Question: I have a chromakey shader works perfectly in Unity 2018.3. I need to add top,bottom,left,right properties to the shader and use these parameters to make unwanted portions of the texture transparent. Here is the image coming from texture;

All process needs to be done in shader since this is a webcamtexture and 'GetPixels()', 'SetPixels()' of 'mainTexture' in 'Update()' is very expensive.
Here is my shader code:
'''
shader "Custom/chroma"
'''
{
'''
Properties{
_MainTex("Base (RGB)", 2D) = "white" {}
_MaskCol("Mask Color", Color) = (1.0, 0.0, 0.0, 1.0)
_Sensitivity("Threshold Sensitivity", Range(0,1)) = 0.5
_Smooth("Smoothing", Range(0,1)) = 0.5
_Top("Top", Range(0,1)) = 0
_Bottom("Bottom", Range(0,1)) = 0
_Left("Left", Range(0,1)) = 0
_Right("Right", Range(0,1)) = 0
}
SubShader{
Tags { "Queue" = "Transparent" "IgnoreProjector" = "True" "RenderType" = "Transparent"}
LOD 100
Lighting Off
ZWrite Off
AlphaTest Off
Blend SrcAlpha OneMinusSrcAlpha
CGPROGRAM
#pragma surface surf Lambert alpha
struct Input {
float2 uv_MainTex;
float4 screenPos;
float3 worldPos;
};
sampler2D _MainTex;
float4 _MaskCol;
float _Sensitivity;
float _Smooth;
float _Top;
float _Bottom;
float _Left;
float _Right;
void surf(Input IN, inout SurfaceOutput o) {
half4 c = tex2D(_MainTex, IN.uv_MainTex);
float maskY = 0.2989 * _MaskCol.r + 0.5866 * _MaskCol.g + 0.1145 * _MaskCol.b;
float maskCr = 0.7132 * (_MaskCol.r - maskY);
float maskCb = 0.5647 * (_MaskCol.b - maskY);
float Y = 0.2989 * c.r + 0.5866 * c.g + 0.1145 * c.b;
float Cr = 0.7132 * (c.r - Y);
float Cb = 0.5647 * (c.b - Y);
float d = abs(length(abs(float2(Cr, Cb) - float2(maskCr, maskCb))));
float edge0 = _Sensitivity * (1 - _Smooth);
float alpha = smoothstep(edge0, _Sensitivity, d);
if (IN.uv_MainTex.x<_Left || IN.uv_MainTex.x>(1-_Right))
{
alpha = 0;
};
if (IN.uv_MainTex.y<_Bottom || IN.uv_MainTex.y>(1 - _Top))
{
alpha = 0;
};
o.Alpha = alpha * 1;
o.Emission = c.rgb * alpha;
}
ENDCG
}
FallBack "Unlit/Texture"
'''
}
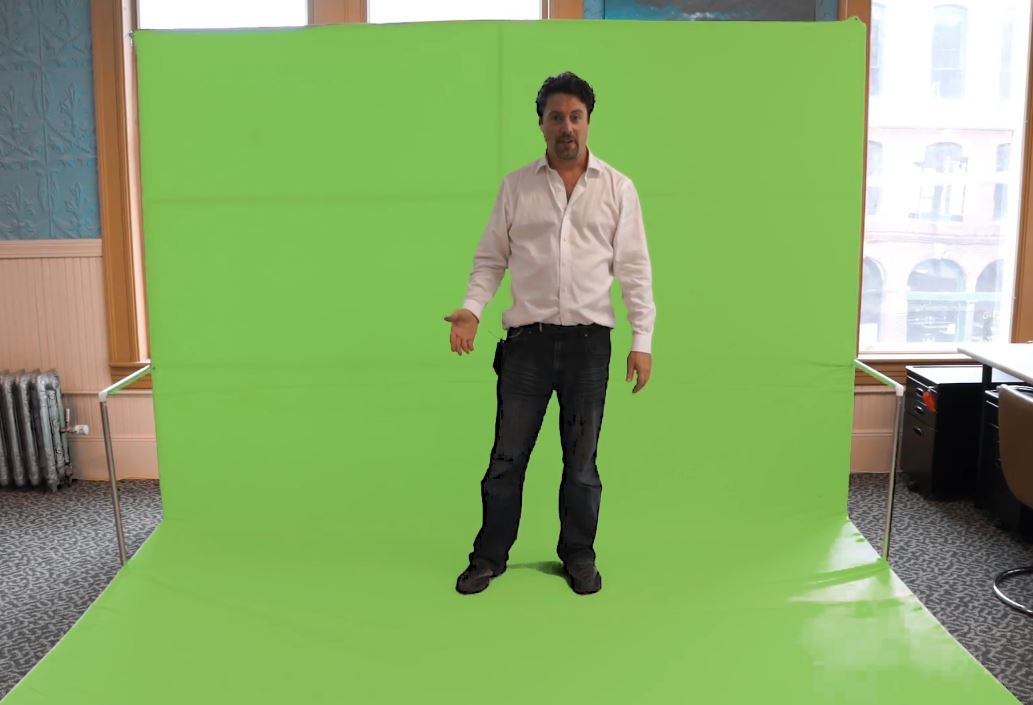
Answer: IN.uv_MainTex contains your normalized screen position.
'''
if (IN.uv_MainTex.x<0.3||IN.uv_MainTex.x>0.8) return float4(0,0,0,0);
'''
will crop your image to be transparent outside 0.3-0.8 range - you can do the same for y and parametrize both via material properties